Interaction volume radius: 5 \u00c5
Interaction volume height: 25 \u00c5
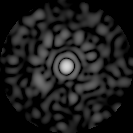
Disorder parameter: 0.8015